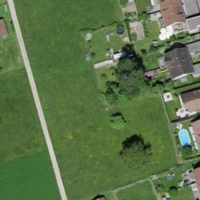
EUNIS habitat code: 24
Species observed at this site:
Prunus padus